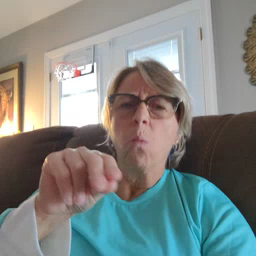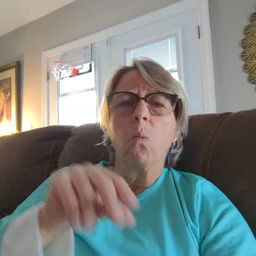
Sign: no